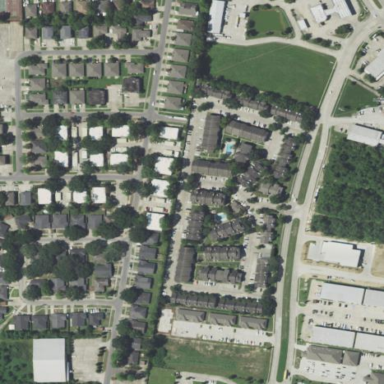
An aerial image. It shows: Residential area with apartments.